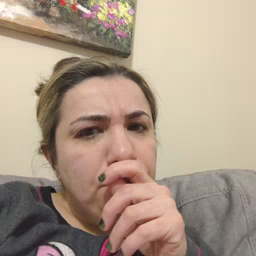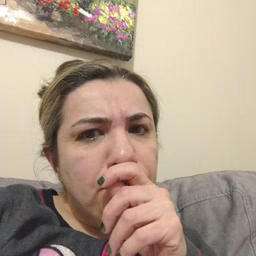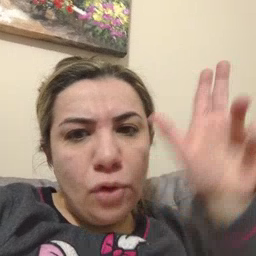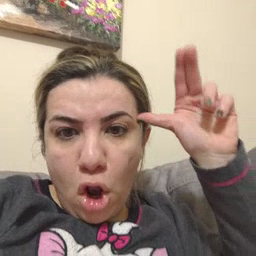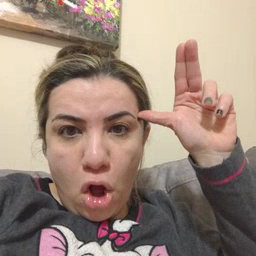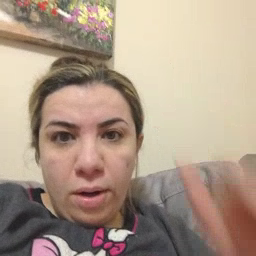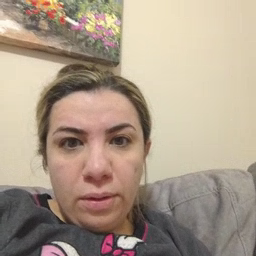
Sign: horse